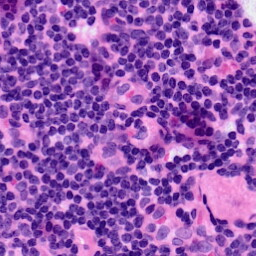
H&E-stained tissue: LymphNode